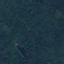
Land use / land cover: Forest